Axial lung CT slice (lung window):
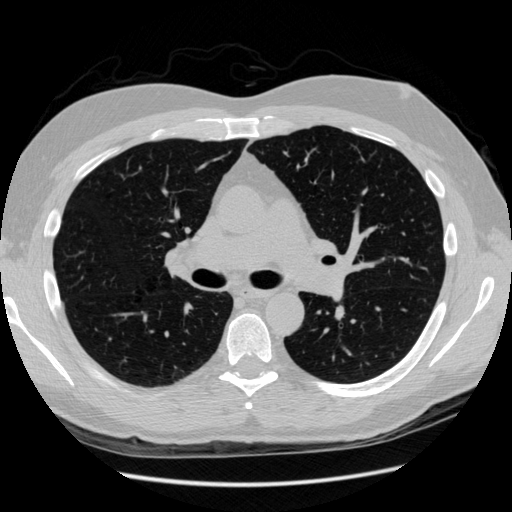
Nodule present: no